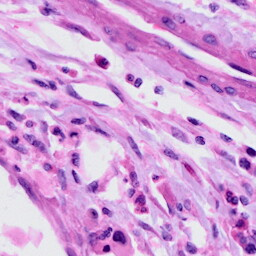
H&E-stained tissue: Cervix